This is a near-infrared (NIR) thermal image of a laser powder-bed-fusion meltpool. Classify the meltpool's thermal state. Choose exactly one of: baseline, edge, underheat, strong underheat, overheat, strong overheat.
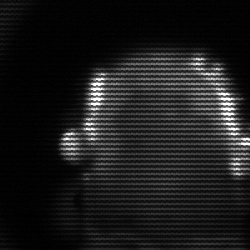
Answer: baseline